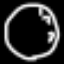
Label: clock